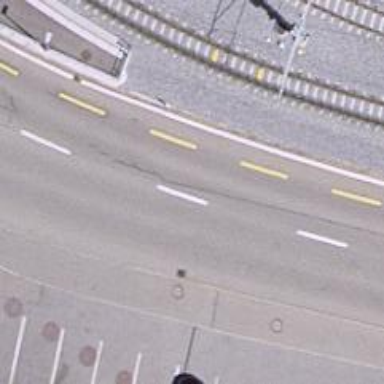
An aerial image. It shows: Secondary road with lane designated for cycling on the left side. The road surface is asphalt.